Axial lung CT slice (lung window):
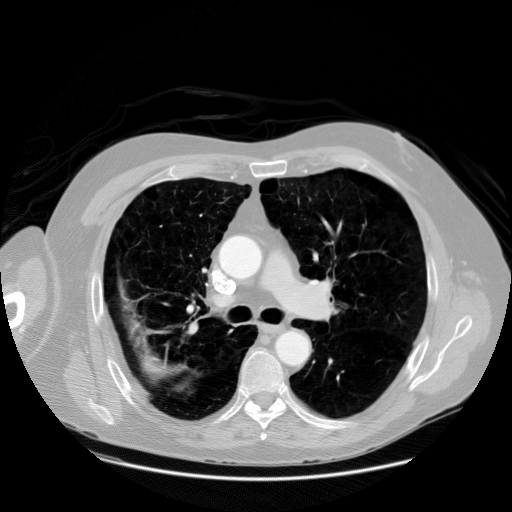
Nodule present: no